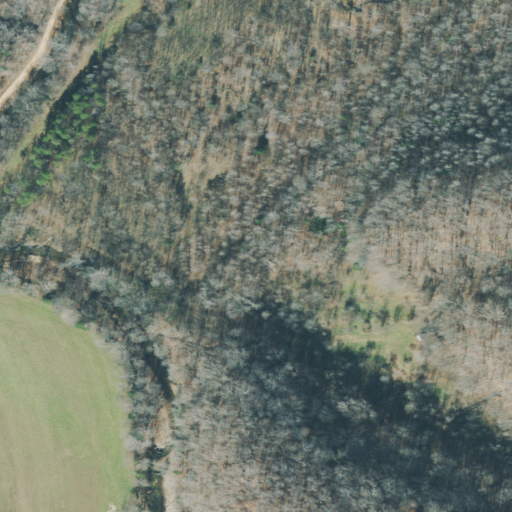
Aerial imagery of valley in Tennessee named Meredith Hollow containing deciduous forest, pasture, and open development